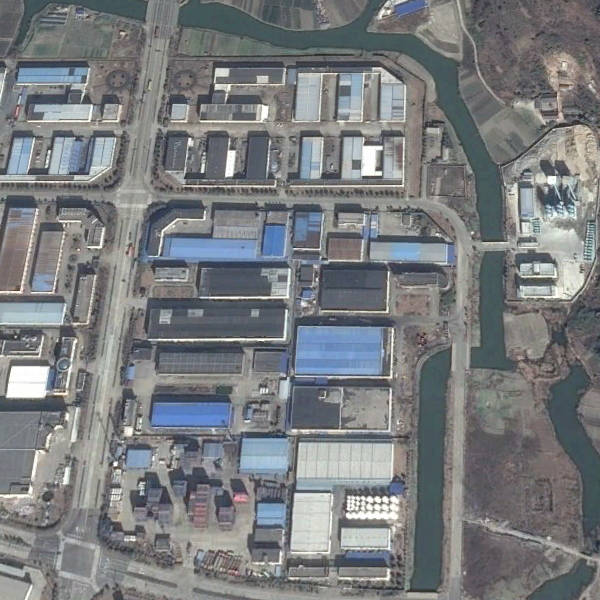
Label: Industrial